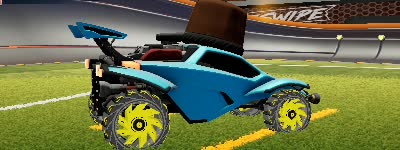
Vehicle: octane